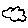
Label: cloud